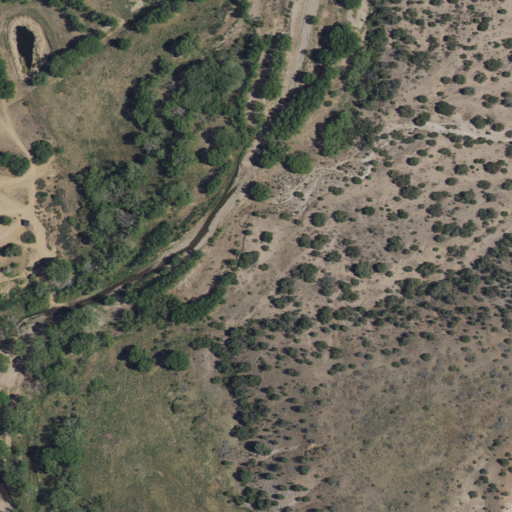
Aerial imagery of valley in New Mexico named Kelly Canyon containing shrub, evergreen forest, herbaceous wetlands, and grassland